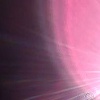
Label: sunburn